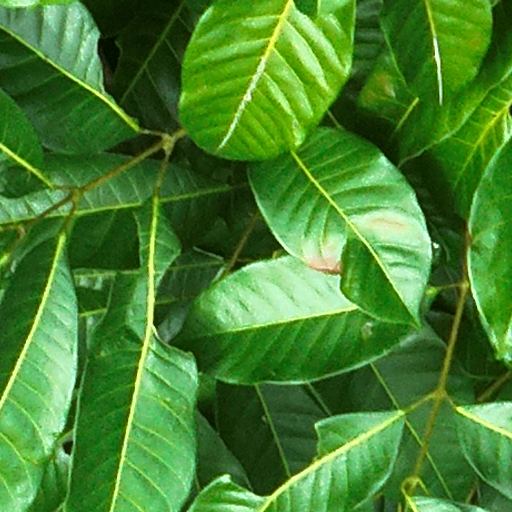
Species: Protium tenuifolium
GBIF accepted scientific name: Protium tenuifolium
Crown area (m\u00b2): 31.327